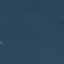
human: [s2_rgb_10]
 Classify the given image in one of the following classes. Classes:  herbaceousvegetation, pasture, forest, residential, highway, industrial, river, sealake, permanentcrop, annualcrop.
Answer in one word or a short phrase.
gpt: SeaLake